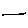
Label: line